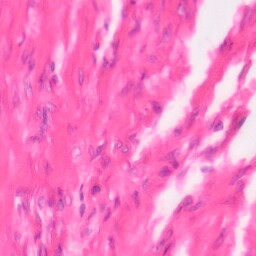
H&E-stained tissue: Colon